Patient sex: M
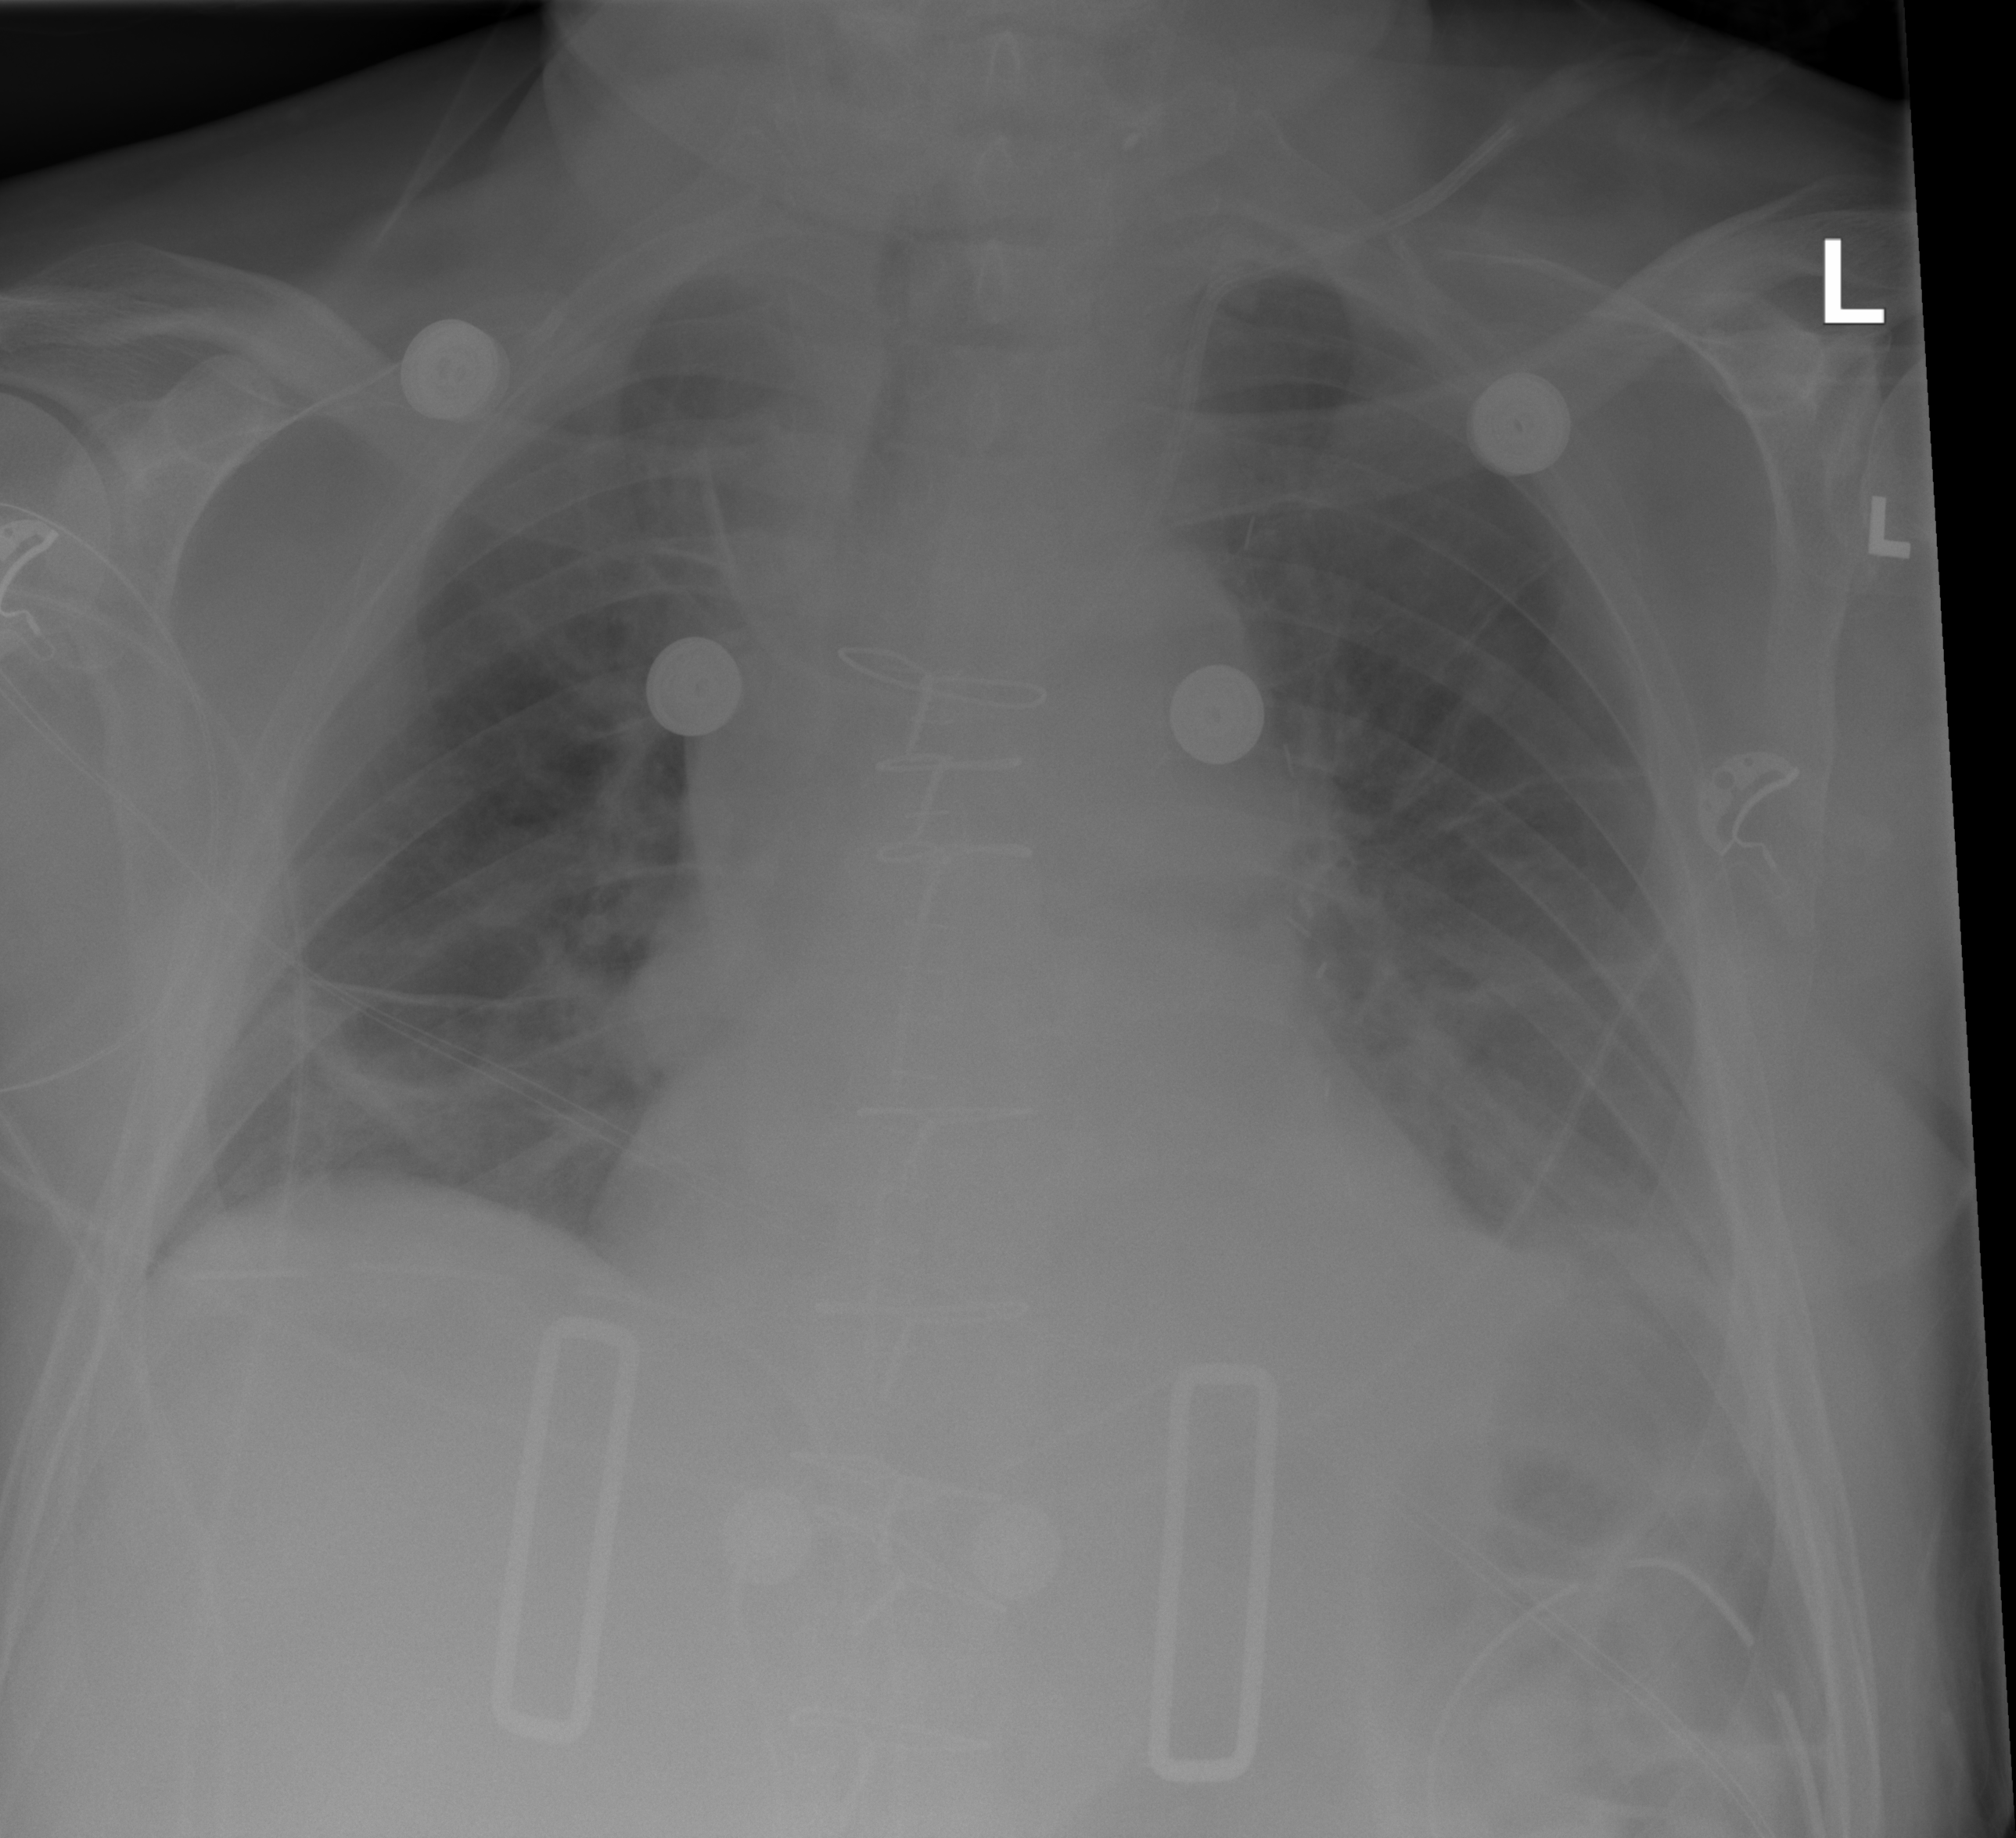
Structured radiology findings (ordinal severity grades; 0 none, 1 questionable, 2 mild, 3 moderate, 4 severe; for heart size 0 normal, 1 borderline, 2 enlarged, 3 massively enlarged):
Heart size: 2
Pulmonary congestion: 0
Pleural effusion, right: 0
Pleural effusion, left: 2
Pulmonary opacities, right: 0
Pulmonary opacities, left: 0
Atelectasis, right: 2
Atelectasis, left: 2